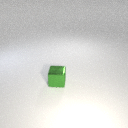
small green metal cube